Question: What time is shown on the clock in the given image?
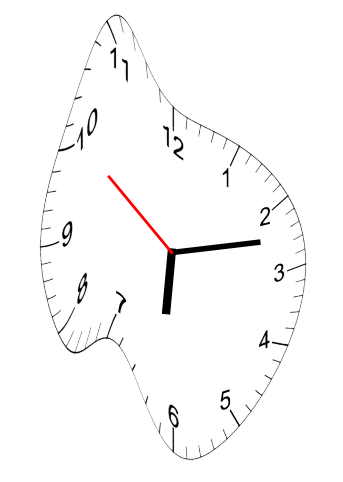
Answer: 06:12:51